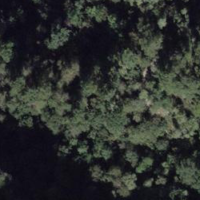
EUNIS habitat code: 44
Species observed at this site:
Vaccinium myrtillus
Calluna vulgaris